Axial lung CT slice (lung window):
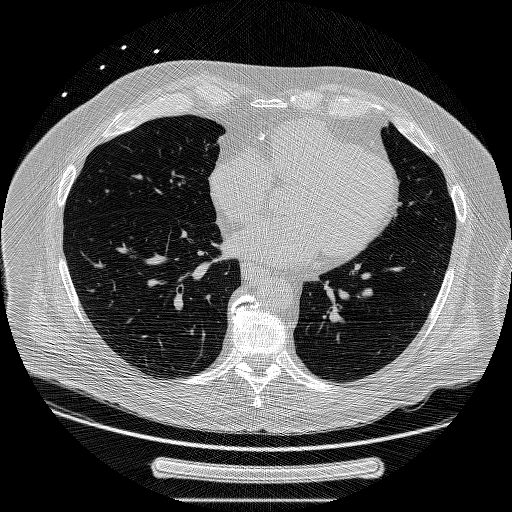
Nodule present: no